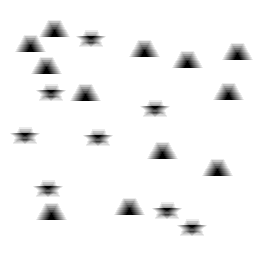
Squares: 0
Triangles: 12
Stars: 8
Total shapes: 20